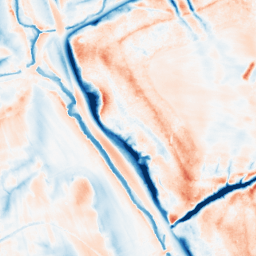
Category: classical
Decomposition family: gaussian_anisotropic
Decomposition parameters: sigma_x: 10
sigma_y: 5
Upsampling method: sinc_hamming
Upsampling parameters: scale: 2
kernel_size: 4
Upsampling scale: 2